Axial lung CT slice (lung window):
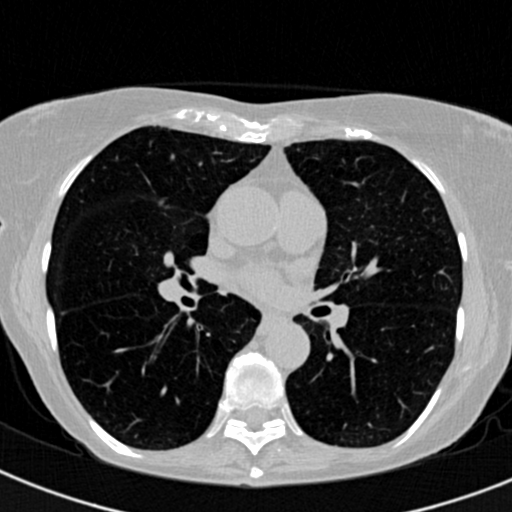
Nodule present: no